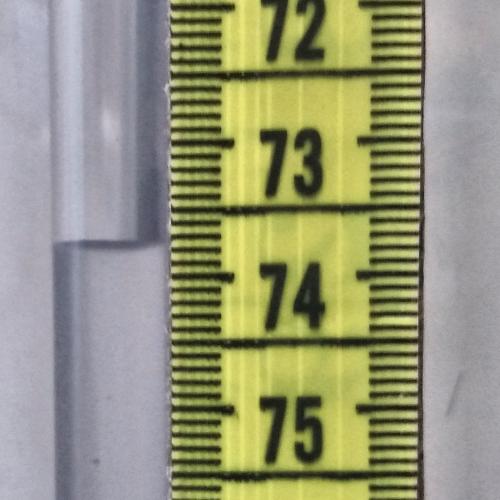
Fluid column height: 73.7 cm